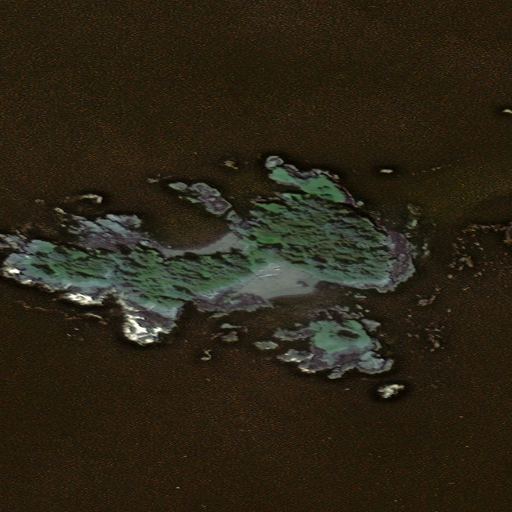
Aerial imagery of island in Alaska named Chatham Island containing only unknown